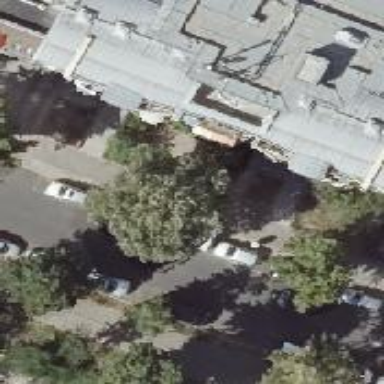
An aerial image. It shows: Building with round-shaped roof.